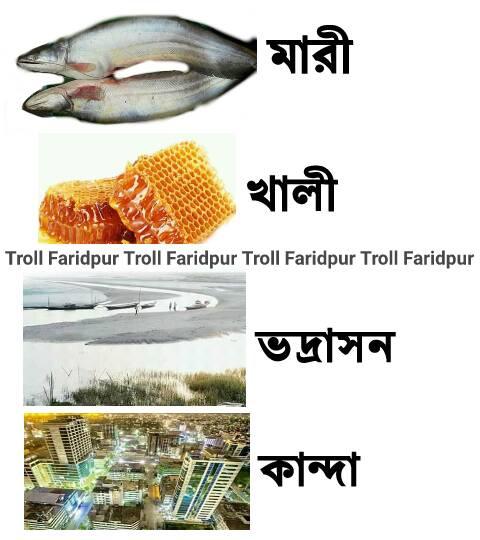
Caption: মারী     খালী     ভদ্রাসন   কান্দা
Label: non-hate